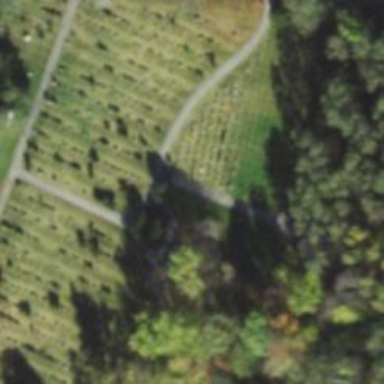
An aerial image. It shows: Cemetery.